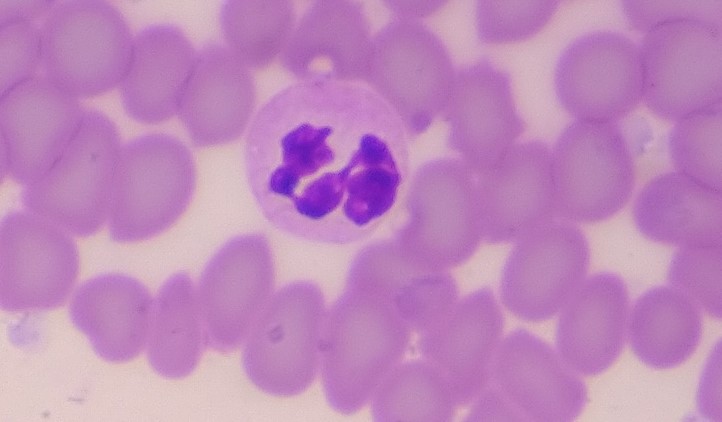
White blood cell type: Neutrophil